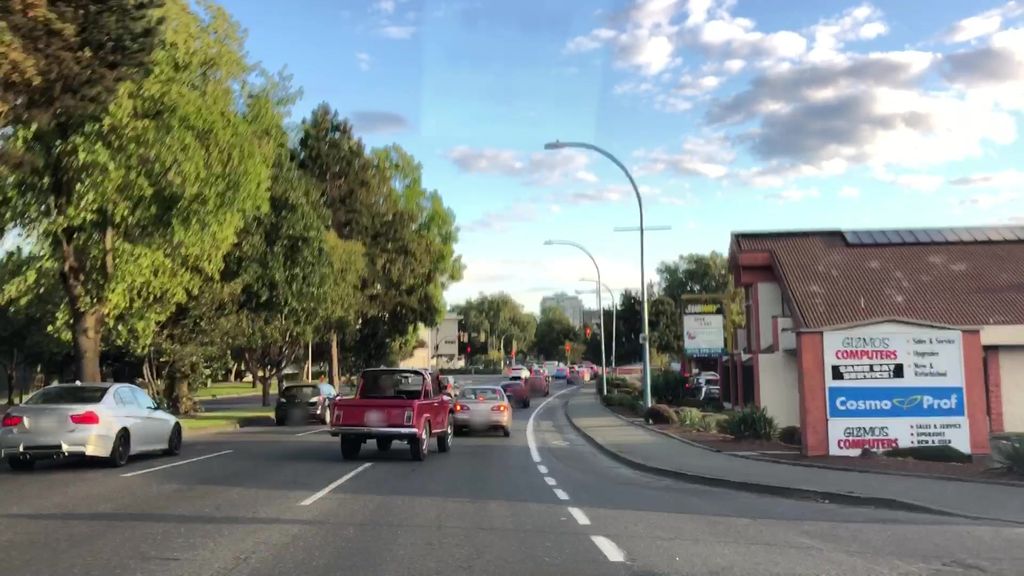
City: victoria